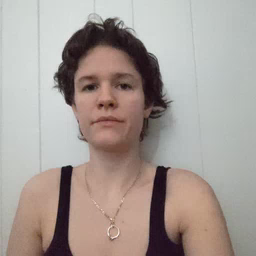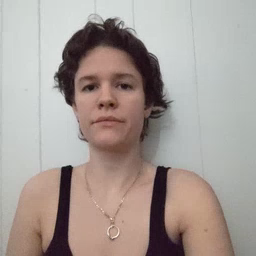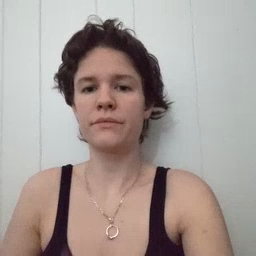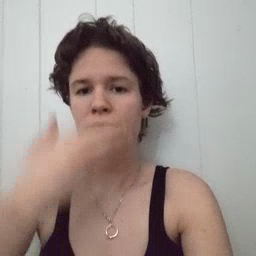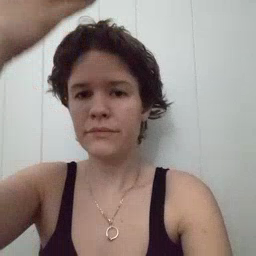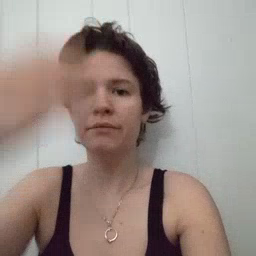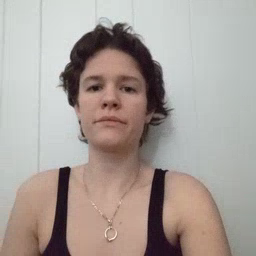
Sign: giraffe